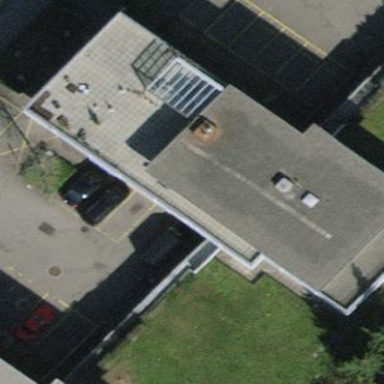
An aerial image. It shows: Flat-roofed building.